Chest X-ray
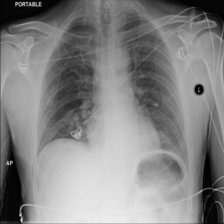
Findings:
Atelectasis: negative
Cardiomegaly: negative
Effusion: negative
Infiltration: negative
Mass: negative
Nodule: negative
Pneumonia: negative
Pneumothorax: negative
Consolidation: negative
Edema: negative
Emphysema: negative
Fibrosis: negative
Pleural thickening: negative
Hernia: negative